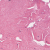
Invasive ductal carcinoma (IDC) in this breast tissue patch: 0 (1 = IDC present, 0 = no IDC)